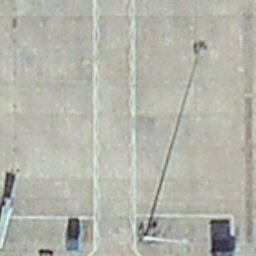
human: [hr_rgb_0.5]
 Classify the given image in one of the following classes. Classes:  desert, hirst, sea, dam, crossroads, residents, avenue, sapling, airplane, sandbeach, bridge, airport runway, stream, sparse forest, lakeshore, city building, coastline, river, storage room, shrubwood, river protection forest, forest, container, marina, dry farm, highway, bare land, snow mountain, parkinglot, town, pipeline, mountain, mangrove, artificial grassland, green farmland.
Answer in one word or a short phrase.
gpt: airport runway